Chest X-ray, PA view. Patient: 61 years old, sex F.
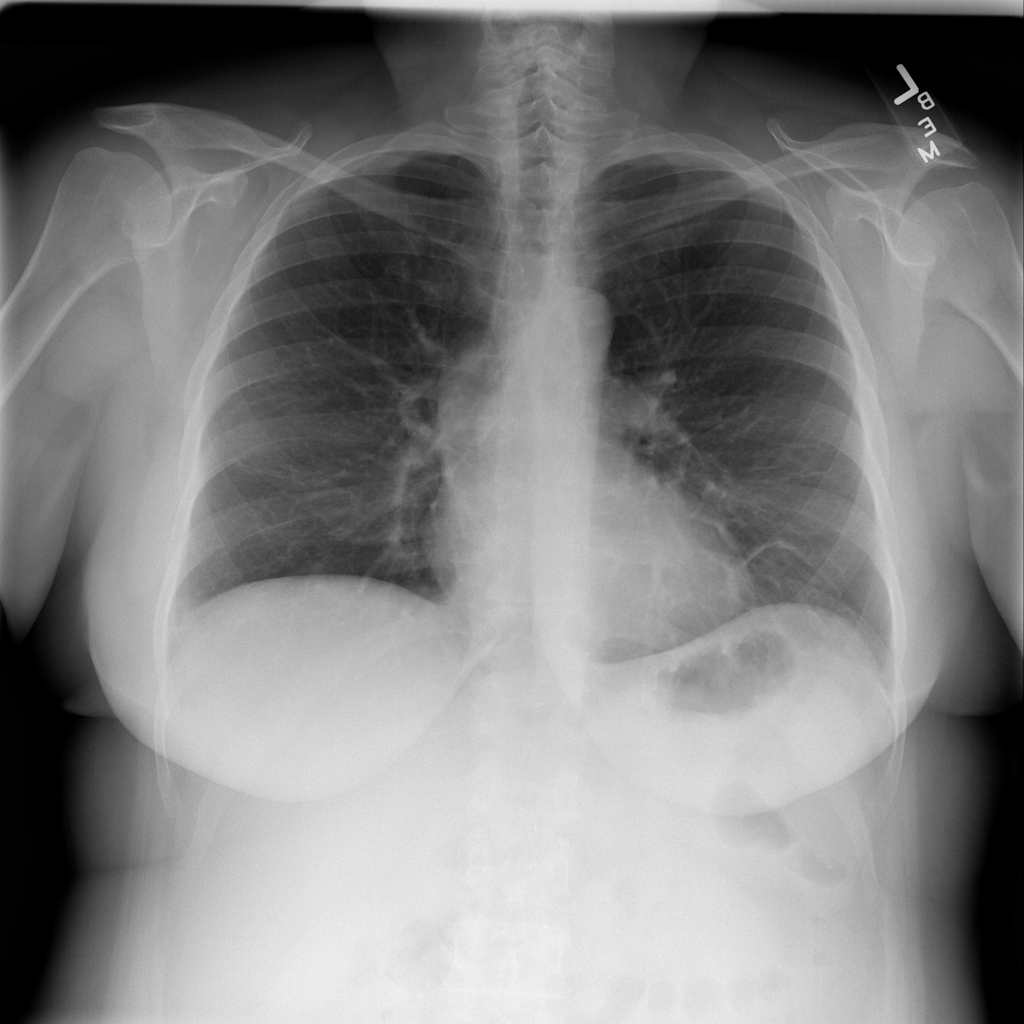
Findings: No Finding